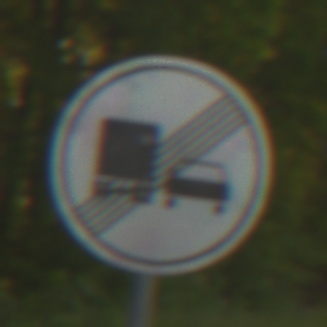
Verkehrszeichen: EndeUeberholverbotKraftfahrzeuge
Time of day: SunriseSunset
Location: Outdoor (RoadRail)
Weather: Clear
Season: NotSpecified
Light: Natural